Question: What is the result of this measurement?
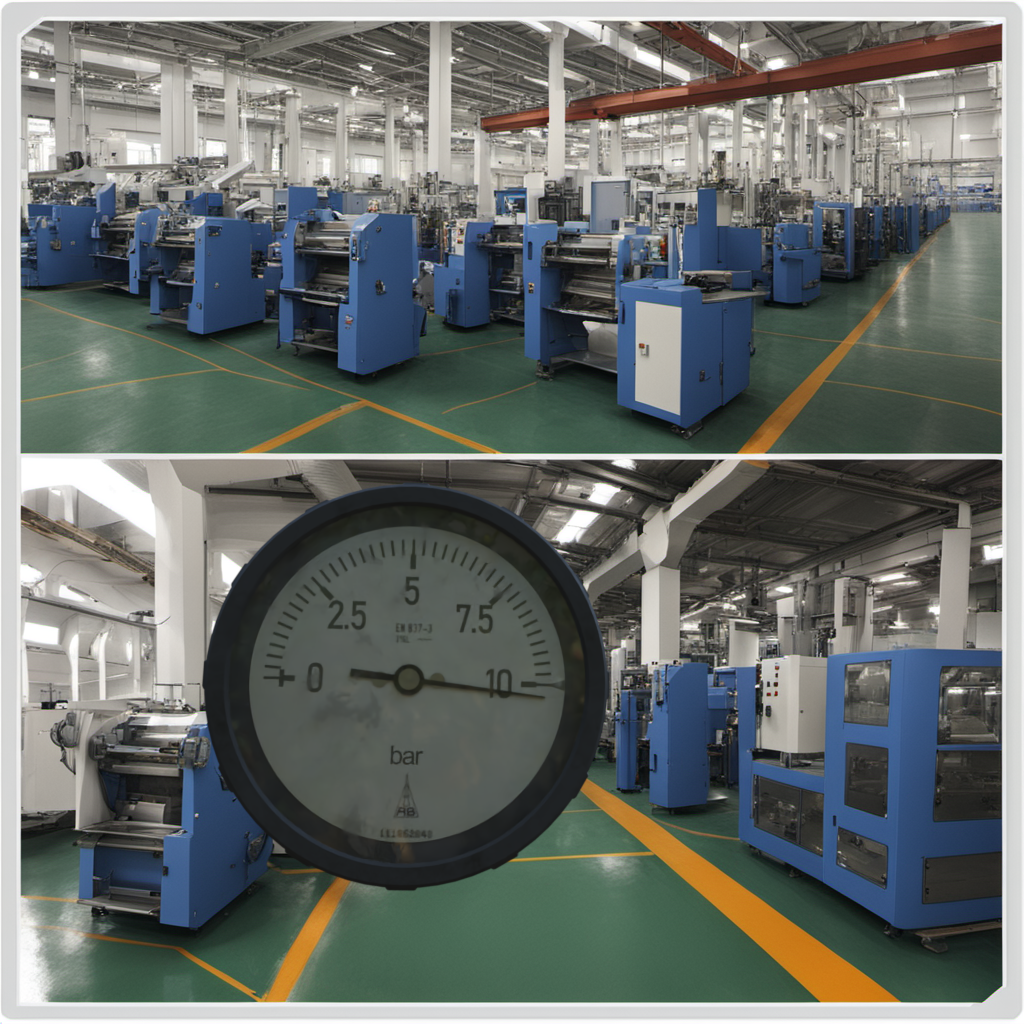
Answer: The result is 10.1
Question: What is the value range of this measurement?
Answer: The range is from 0 to 10
Question: What is the minimum and maximum reading range of this measurement?
Answer: The minimum value is 0 and the maximum value is 10